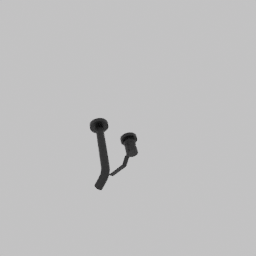
Label: appliances